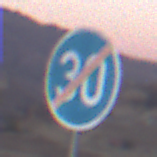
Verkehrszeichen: EndeMindestgeschwindigkeit
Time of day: Dusk
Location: Outdoor (Nature)
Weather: Clear
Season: NotSpecified
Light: Natural